Interaction volume radius: 5 \u00c5
Interaction volume height: 25 \u00c5
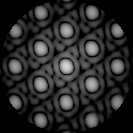
Disorder parameter: 0.006419